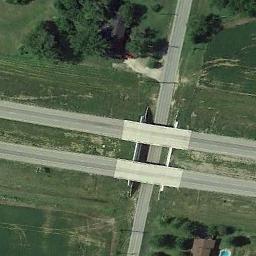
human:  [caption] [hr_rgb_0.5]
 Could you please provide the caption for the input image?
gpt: The overpass is on the grass next to some trees .

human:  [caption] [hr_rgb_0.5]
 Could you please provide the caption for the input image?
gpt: Below this overpass is a four-lane highway .

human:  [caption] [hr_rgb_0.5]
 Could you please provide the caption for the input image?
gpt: The cross-line overpass is over the road on the lawn .

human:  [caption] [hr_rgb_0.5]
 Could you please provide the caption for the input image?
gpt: There are many trees beside the overpass .

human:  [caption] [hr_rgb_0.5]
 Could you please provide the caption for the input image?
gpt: There are green meadows and some trees around the overpass .